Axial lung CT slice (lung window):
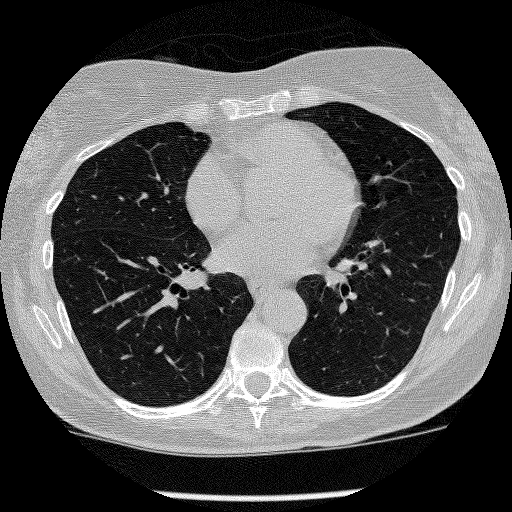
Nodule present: no